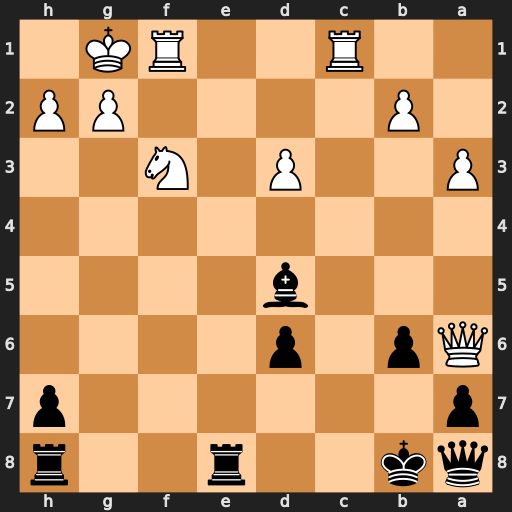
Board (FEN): qk2r2r/p6p/Qp1p4/3b4/8/P2P1N2/1P4PP/2R2RK1
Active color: b
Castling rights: -
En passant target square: -
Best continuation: Rhg8 g3 Bxf3